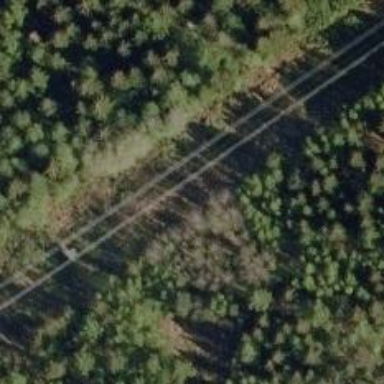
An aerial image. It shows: Path.